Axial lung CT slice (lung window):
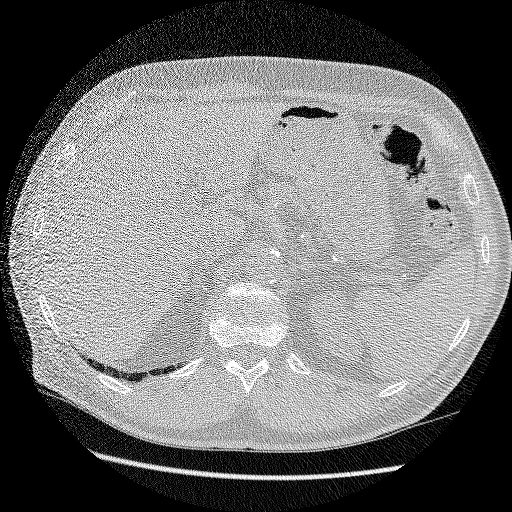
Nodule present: no